Question: I have a google maps app that takes an array of points and puts them on a map. I want to add the little blue dot that moves as the user moves around. I haven't found any tutorials on how to do this. Here is an example of what I need

Note that the blue dot also has a blue ring that pulsates and it follows you when you start walking.
Thanks
EDIT I have found the function drawMyLocation, however I do not know where to place it. Here is my map activity and my itemized overlay (I am using a balloon itemized overlay to create the popup dialog effect)
'''
MapView mapView = (MapView) findViewById(R.id.mapView);
List<Overlay> mapOverlays = mapView.getOverlays();
for (int i = 0; i < mList.size(); i++) {
Drawable drawable = null;
for (int k = 0; k < ImTracking.pList.size(); k++) {
if (mList.get(i).getId()
.equals(ImTracking.pList.get(k).getid())) {
mList.get(i).setName(
ImTracking.pList.get(k).getName());
if (mList.get(i).getMostRecent()) {
drawable = Maps.this.getResources()
.getDrawable(
pincolorstar[ImTracking.pList
.get(k).getPosition()]);
} else {
drawable = Maps.this
.getResources()
.getDrawable(
ImTracking.pincolors[ImTracking.pList
.get(k).getPosition()]);
}
}
}
HelloItemizedOverlay itemizedoverlay = new HelloItemizedOverlay(
drawable, mapView);
GeoPoint myPoint = new GeoPoint((int) (mList.get(i)
.getLatitude() * 1E6), (int) (mList.get(i)
.getLongitude() * 1E6));
OverlayItem overlayitem = new OverlayItem(myPoint, mList
.get(i).getName(), mList.get(i).getTime());
itemizedoverlay.addOverlay(overlayitem);
mapOverlays.add(itemizedoverlay);
}
'''
The above part adds all the pins to the map, the next part is where I attempt to add the mylocation overlay
'''
MyLocationOverlay myLocationOverlay=new MyLocationOverlay(Maps.this, mapView);
myLocationOverlay.enableMyLocation();
mapOverlays.add(myLocationOverlay);
MapController mc = mapView.getController();
mc.zoomToSpan(Math.abs(maxLat - minLat),
Math.abs(maxLon - minLon));
mc.animateTo(new GeoPoint((maxLat + minLat) / 2,
(maxLon + minLon) / 2));
} catch (Exception e) {
e.printStackTrace();
}
'''
Just adding myLocationOverlay to mapOverlays does not display the blue dot.
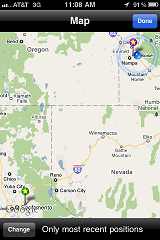
Answer: You might want to see <URL> and see if that can fit into your requirement
Sample illustration below:
'''
List overlaysoverlays = mapView.getOverlays();
// "this" refers to your activity
MyLocationOverlay myLocationOverlay = new MyLocationOverlay(this, mapView);
myLocationOverlay.enableMyLocation();
overlays.add(myLocationOverlay);
'''